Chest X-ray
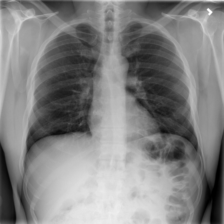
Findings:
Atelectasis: negative
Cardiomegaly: negative
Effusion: negative
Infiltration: negative
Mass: negative
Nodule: negative
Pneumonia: negative
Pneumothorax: negative
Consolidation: negative
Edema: negative
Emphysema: negative
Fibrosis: negative
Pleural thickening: negative
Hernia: negative